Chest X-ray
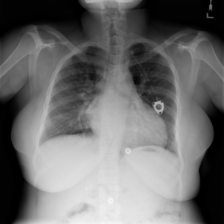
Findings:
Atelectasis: negative
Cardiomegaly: positive
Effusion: positive
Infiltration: negative
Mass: negative
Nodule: negative
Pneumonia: negative
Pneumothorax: negative
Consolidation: negative
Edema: negative
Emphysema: negative
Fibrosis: negative
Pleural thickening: negative
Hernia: negative